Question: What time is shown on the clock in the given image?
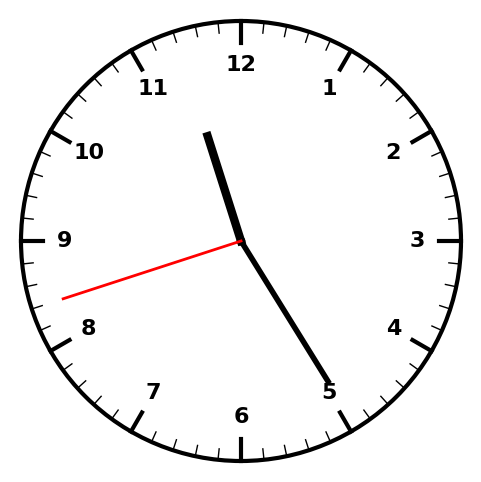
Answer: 11:24:42